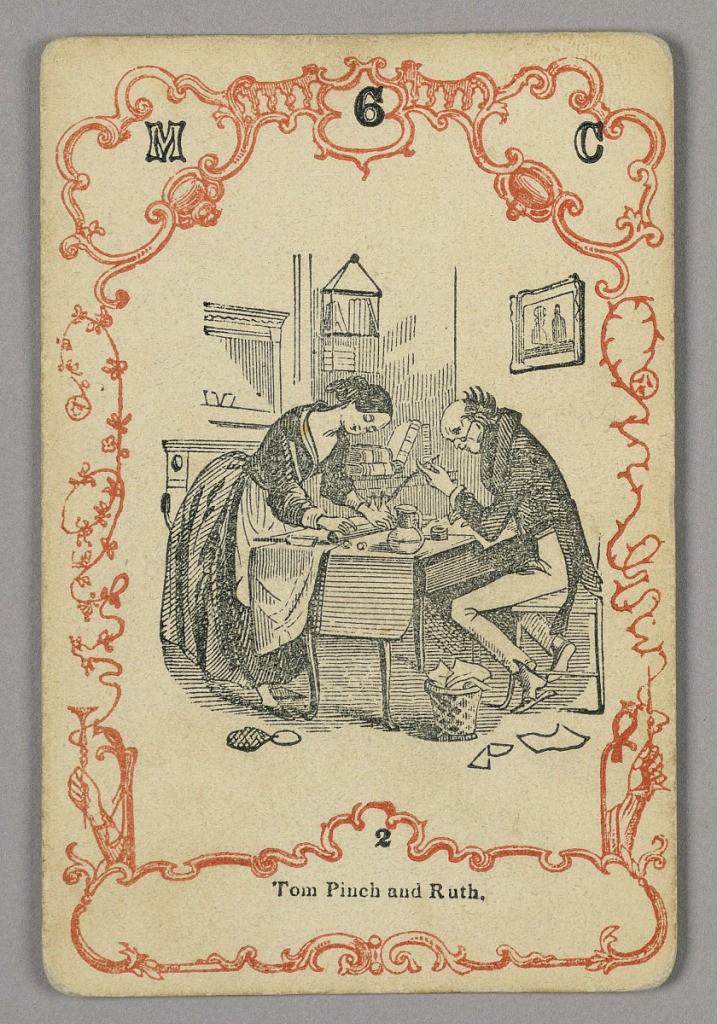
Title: Playing card
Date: ca. 1855
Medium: Red and black ink, paper
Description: At top: M 6 C; below central image: 2